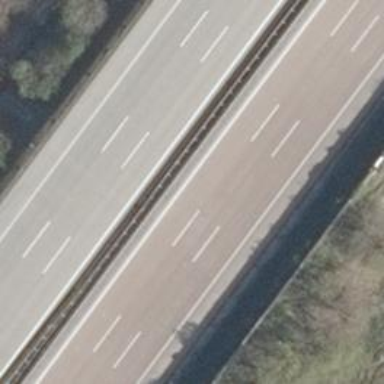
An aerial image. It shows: Asphalt motorway.